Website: apple
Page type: address-validator
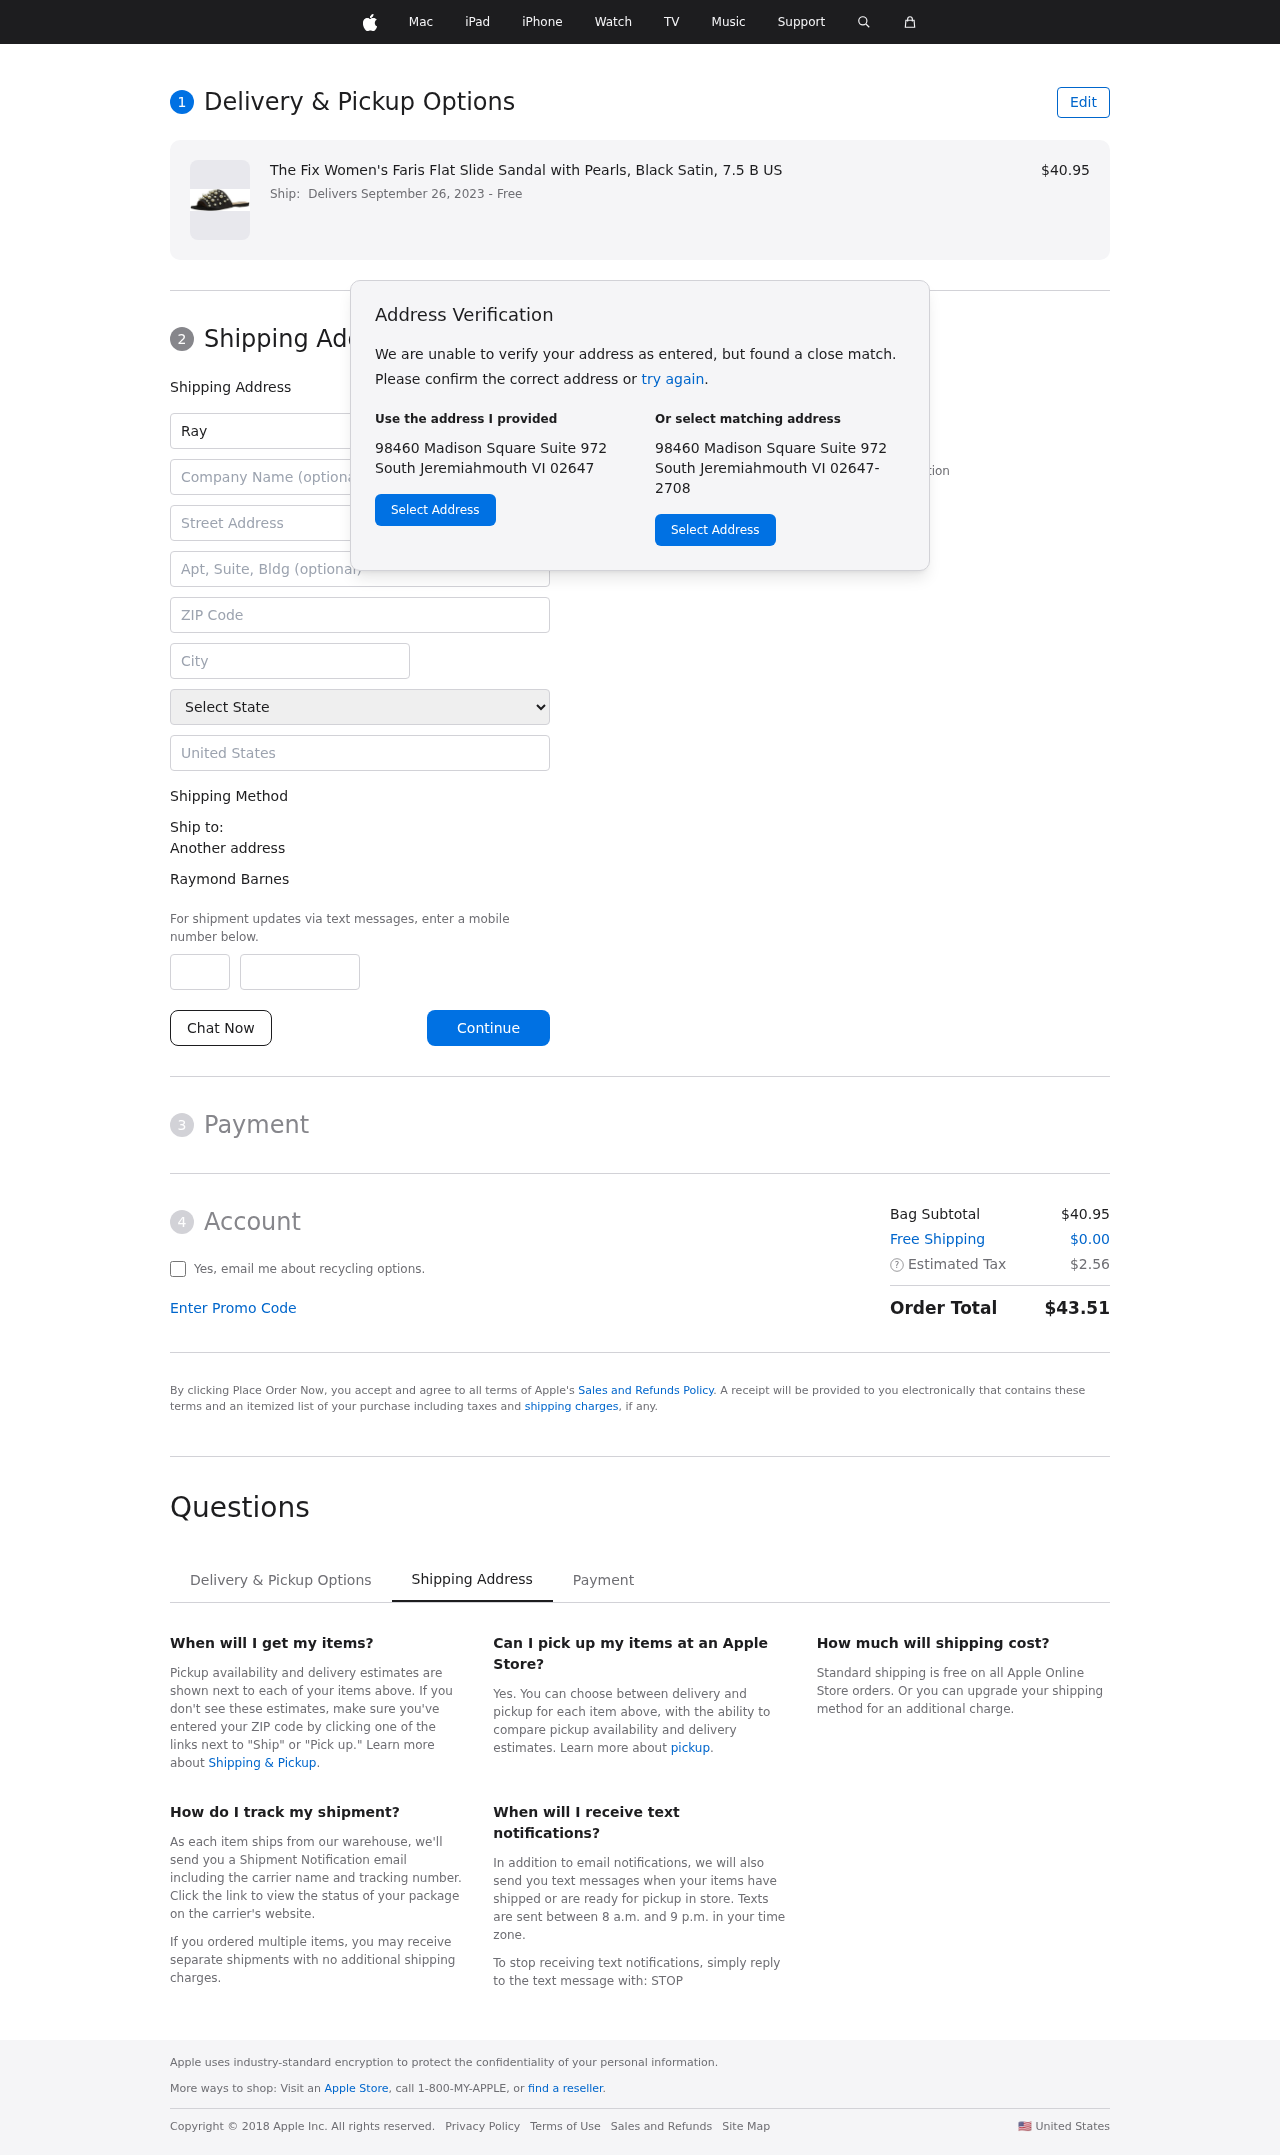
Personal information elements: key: PII_CITY
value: South Jeremiahmouth
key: PII_COUNTRY
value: United States
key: PII_FIRSTNAME
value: Raymond
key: PII_FULLNAME
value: Raymond Barnes
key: PII_LASTNAME
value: Barnes
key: PII_PHONE_AREA
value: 651
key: PII_PHONE_SUFFIX
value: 6145
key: PII_POSTCODE
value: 02647
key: PII_STATE
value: VI
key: PII_STREET
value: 98460 Madison Square Suite 972
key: PII_CITY_STATE_ZIP
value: South Jeremiahmouth VI 02647
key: PII_STATE_ABBR
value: VI
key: PII_POSTCODE_FULL
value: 02647
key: PII_POSTCODE_NUMERIC
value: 2647
Product elements: key: PRODUCT1_NAME
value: The Fix Women's Faris Flat Slide Sandal with Pearls, Black Satin, 7.5 B US
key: PRODUCT1_PRICE
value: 40.95
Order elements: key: ORDER_DELIVERY_DATE
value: Delivers September 26, 2023
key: ORDER_SUBTOTAL
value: $40.95
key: ORDER_SHIPPING_COST
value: $0.00
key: ORDER_TAX
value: $2.56
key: ORDER_TOTAL
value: $43.51